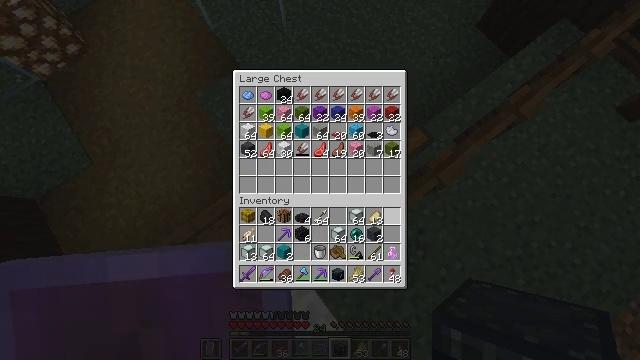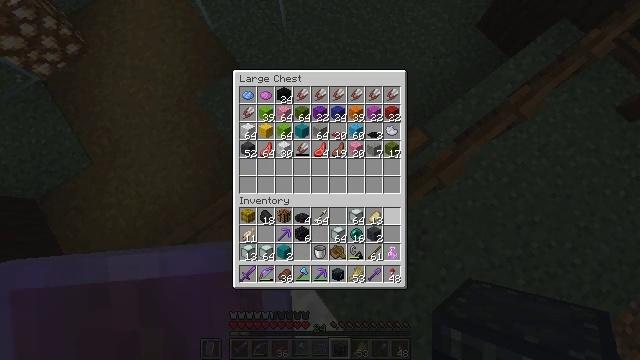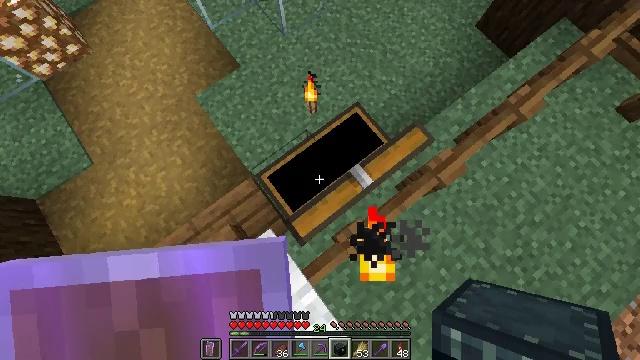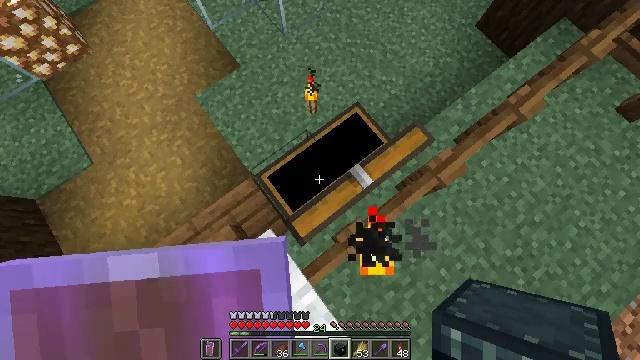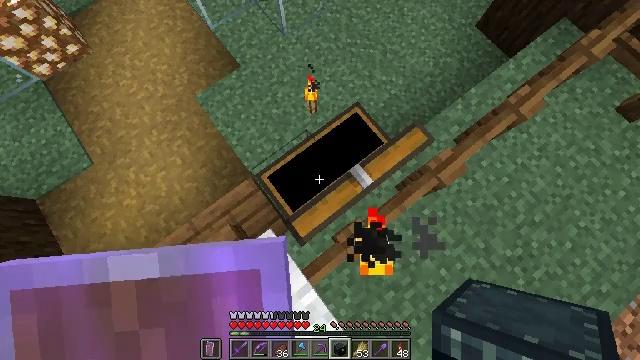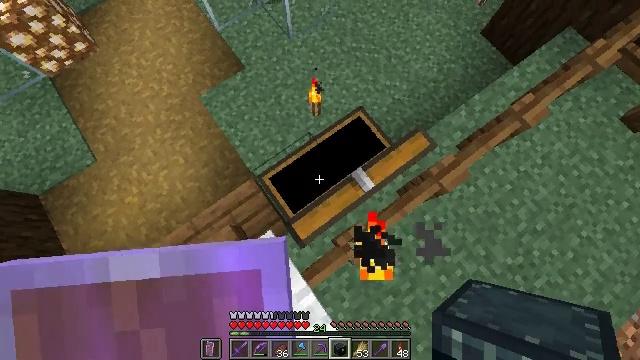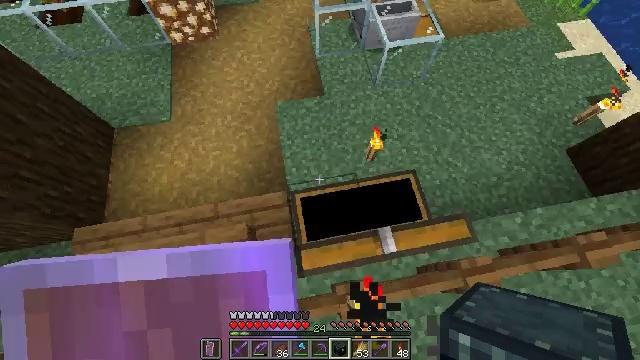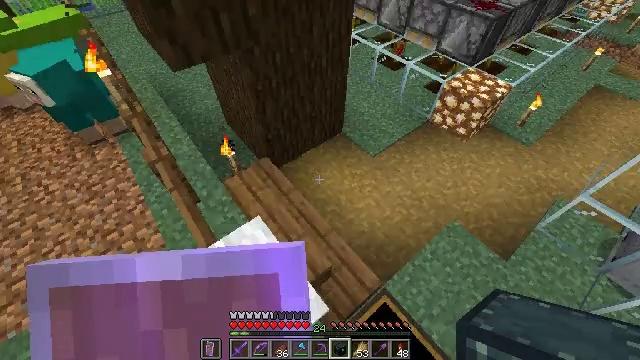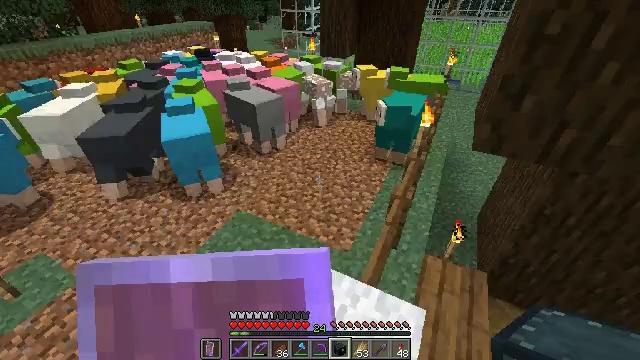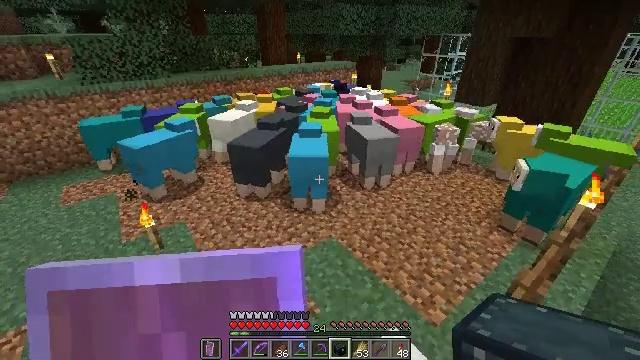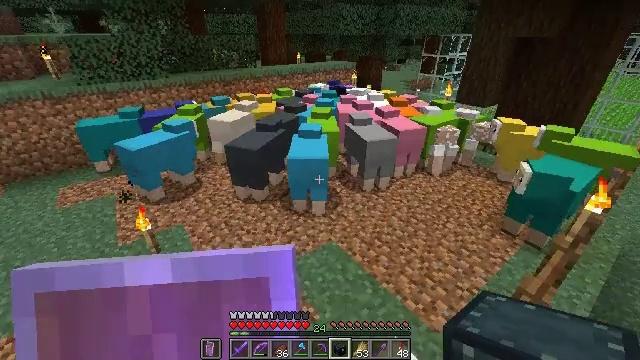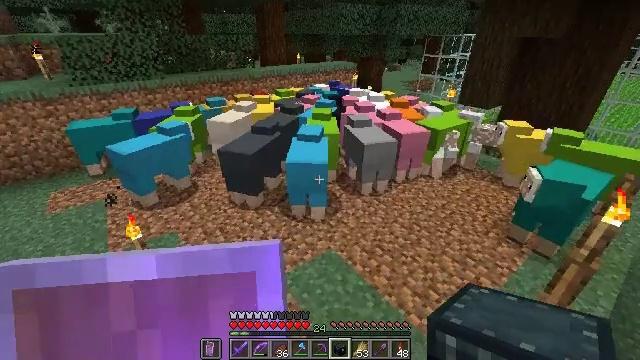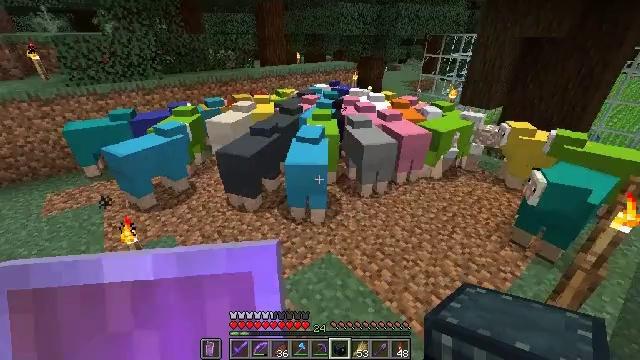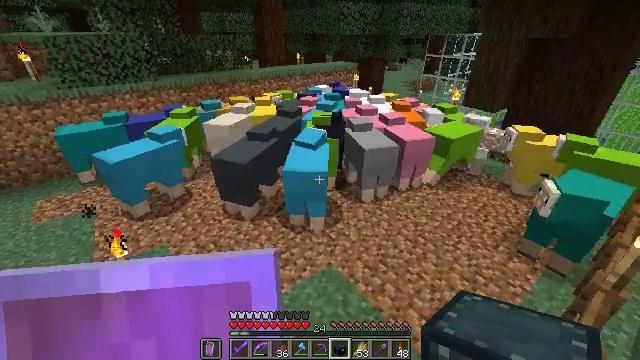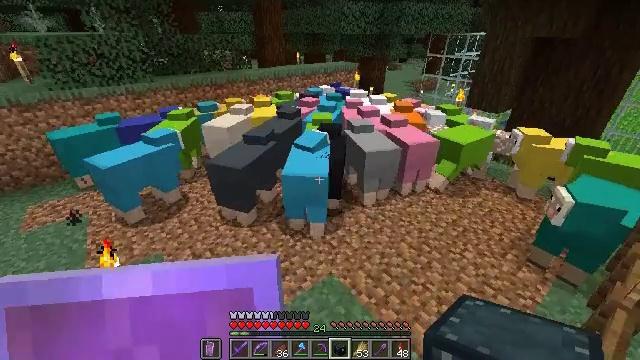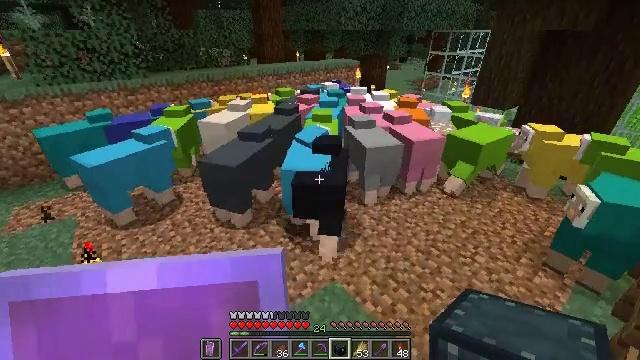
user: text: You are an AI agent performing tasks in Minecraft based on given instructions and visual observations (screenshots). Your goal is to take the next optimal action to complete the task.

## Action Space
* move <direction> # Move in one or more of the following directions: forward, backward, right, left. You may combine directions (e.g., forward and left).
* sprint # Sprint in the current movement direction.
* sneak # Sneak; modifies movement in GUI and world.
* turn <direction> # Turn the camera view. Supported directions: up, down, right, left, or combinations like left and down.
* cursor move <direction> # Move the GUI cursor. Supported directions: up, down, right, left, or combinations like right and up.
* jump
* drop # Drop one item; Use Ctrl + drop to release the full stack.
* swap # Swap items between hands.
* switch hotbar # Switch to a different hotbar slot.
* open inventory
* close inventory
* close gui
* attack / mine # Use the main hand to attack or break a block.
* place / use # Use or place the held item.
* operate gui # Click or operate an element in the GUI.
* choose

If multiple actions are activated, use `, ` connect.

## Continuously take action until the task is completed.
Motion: motion action
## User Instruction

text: Kill mobs.
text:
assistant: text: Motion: no_op
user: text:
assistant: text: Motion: no_op
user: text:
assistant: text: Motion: no_op
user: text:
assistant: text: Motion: no_op
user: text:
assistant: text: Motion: turn left
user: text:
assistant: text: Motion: turn left and up
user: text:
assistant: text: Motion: turn left and up
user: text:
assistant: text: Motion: turn left and up
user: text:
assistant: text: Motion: move forward, turn left and up
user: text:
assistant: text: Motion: move forward
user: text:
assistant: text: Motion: move forward
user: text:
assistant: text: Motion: move forward
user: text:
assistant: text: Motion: move forward
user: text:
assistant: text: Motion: move forward
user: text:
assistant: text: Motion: move forward
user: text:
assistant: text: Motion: move forward
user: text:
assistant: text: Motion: move forward
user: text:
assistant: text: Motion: move forward
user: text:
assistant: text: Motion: move forward, sprint
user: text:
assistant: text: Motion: move forward, sprint
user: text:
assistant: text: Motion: move forward, sprint
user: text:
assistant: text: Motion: move forward, sprint
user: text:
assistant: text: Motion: move forward, sprint, turn left and up
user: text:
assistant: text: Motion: move forward, sprint, turn up
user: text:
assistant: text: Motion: move forward, sprint
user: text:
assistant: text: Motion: move forward, sprint
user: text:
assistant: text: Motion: move forward, sprint
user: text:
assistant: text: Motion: move forward, sprint
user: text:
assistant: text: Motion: move forward, sprint
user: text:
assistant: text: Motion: move forward, sprint